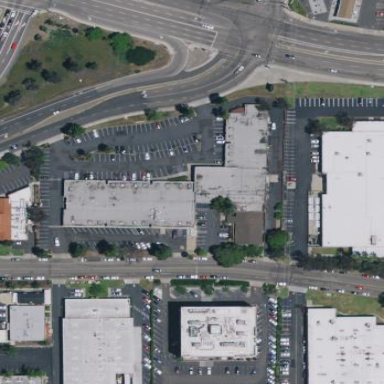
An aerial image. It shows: Office building with retail function.